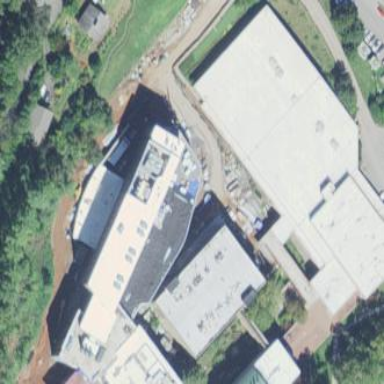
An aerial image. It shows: Flat-roofed university building.